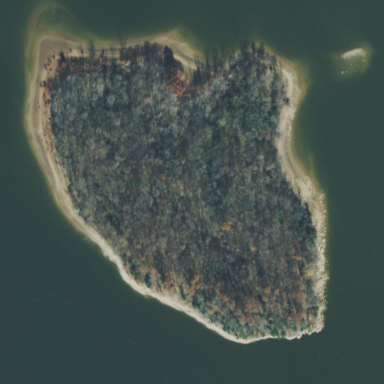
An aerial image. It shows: Island covered with woodland.